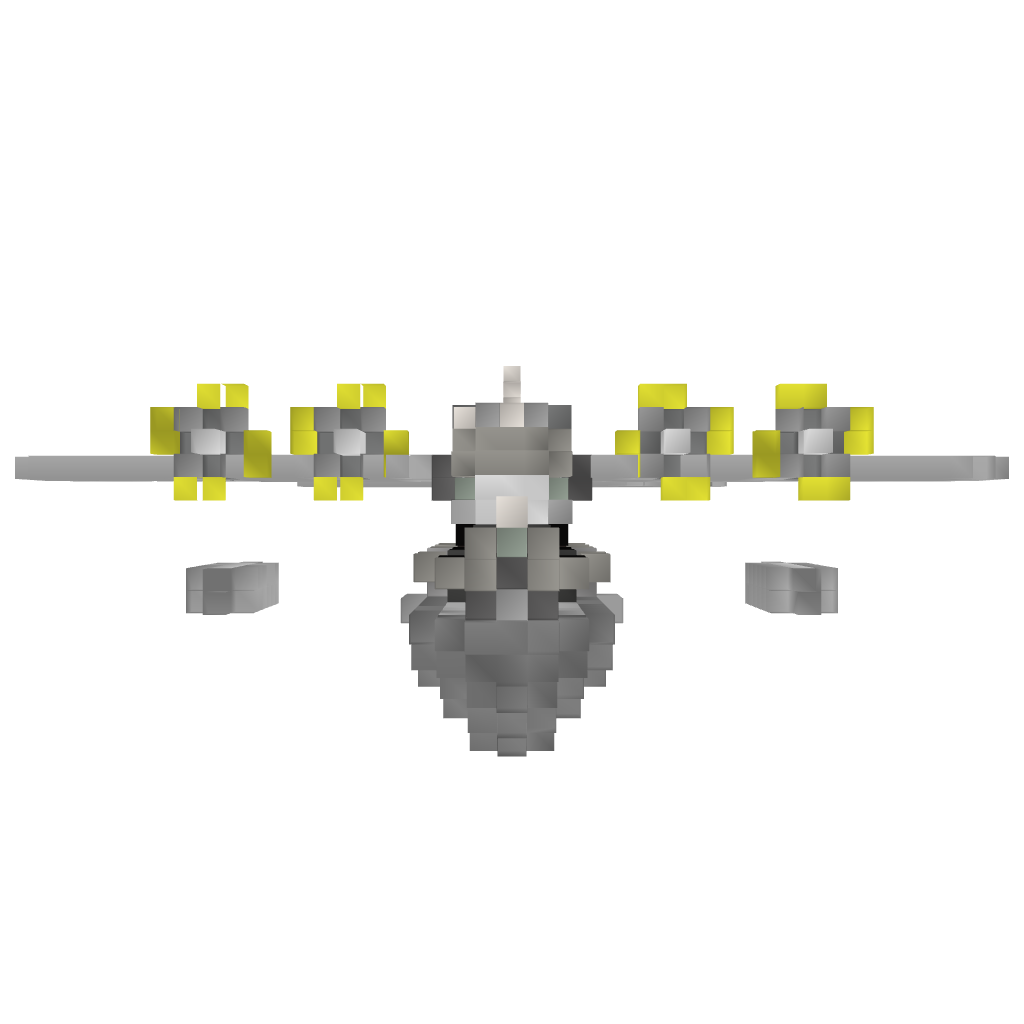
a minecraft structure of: Short Sunderland